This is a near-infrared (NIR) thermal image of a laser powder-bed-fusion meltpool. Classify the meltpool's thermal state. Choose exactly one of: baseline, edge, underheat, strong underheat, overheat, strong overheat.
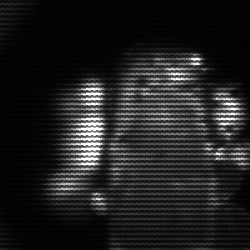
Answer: strong underheat